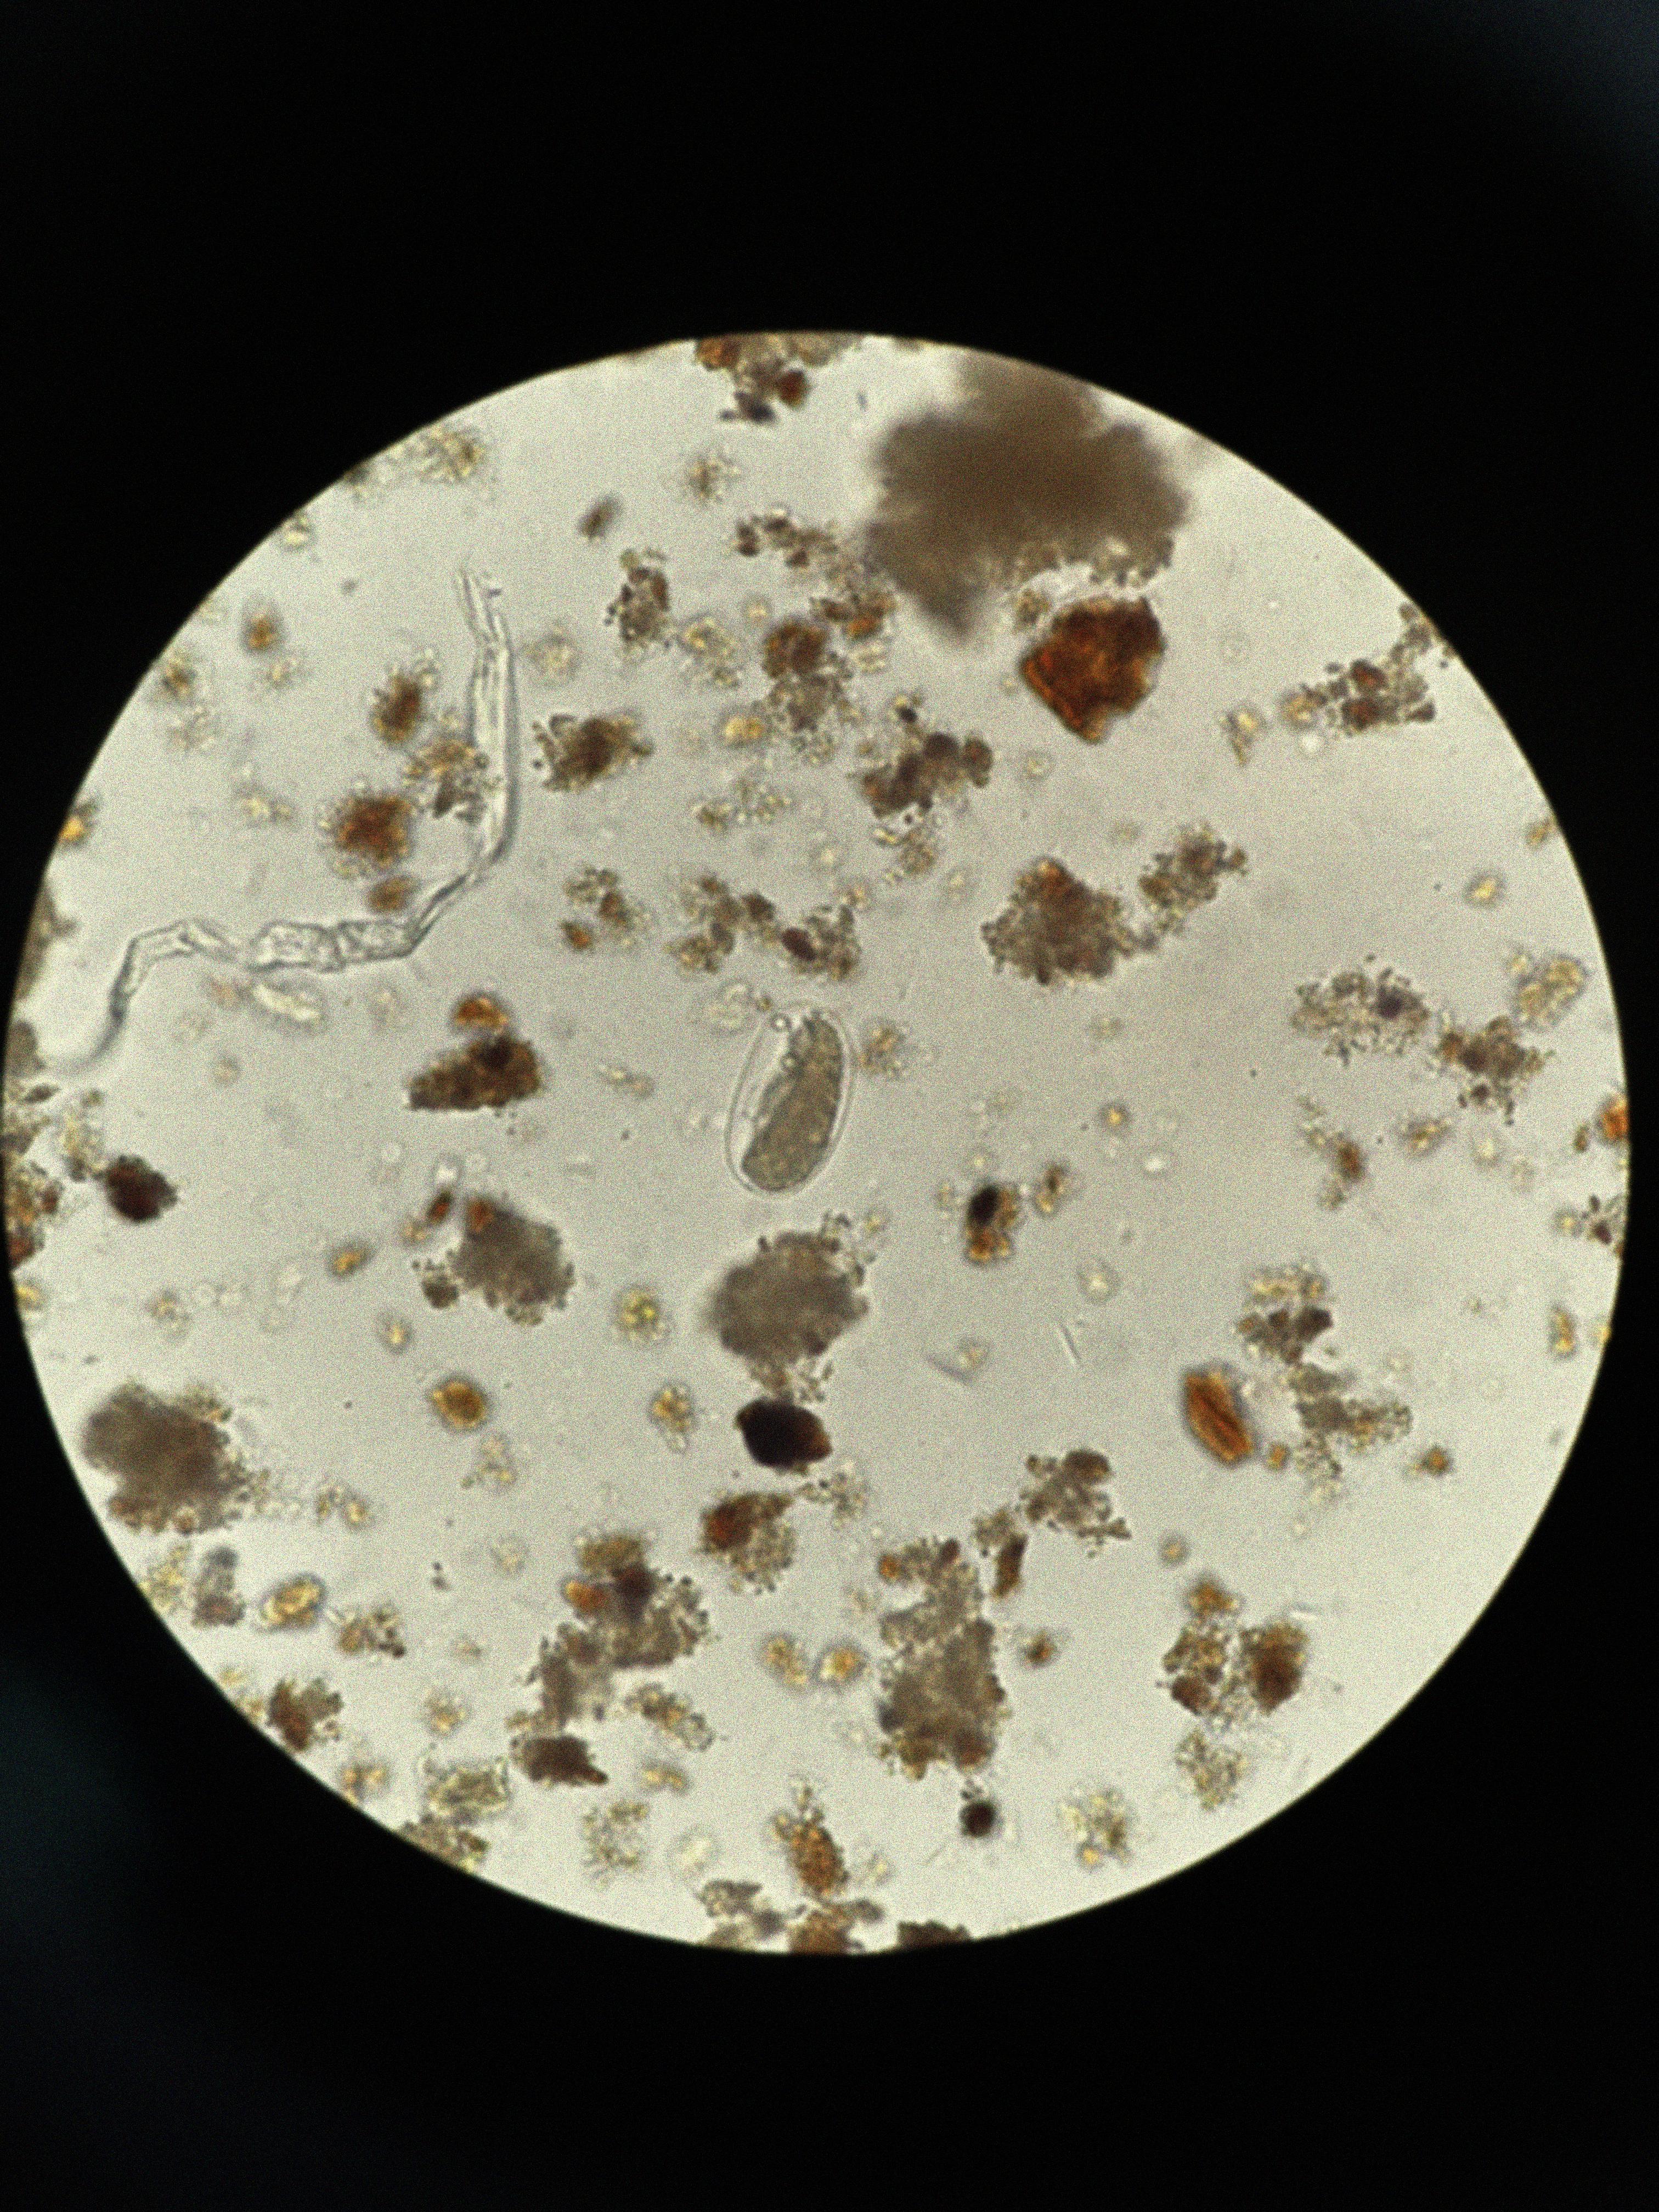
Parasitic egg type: Hookworm egg